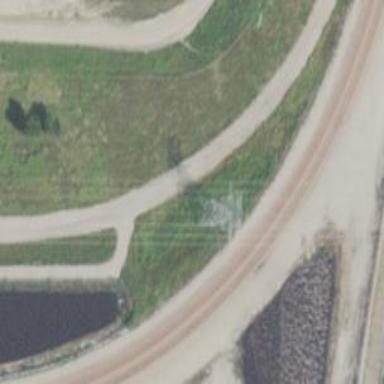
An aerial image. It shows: Railway siding for service.